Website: crate-barrel
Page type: stored-credit-cards
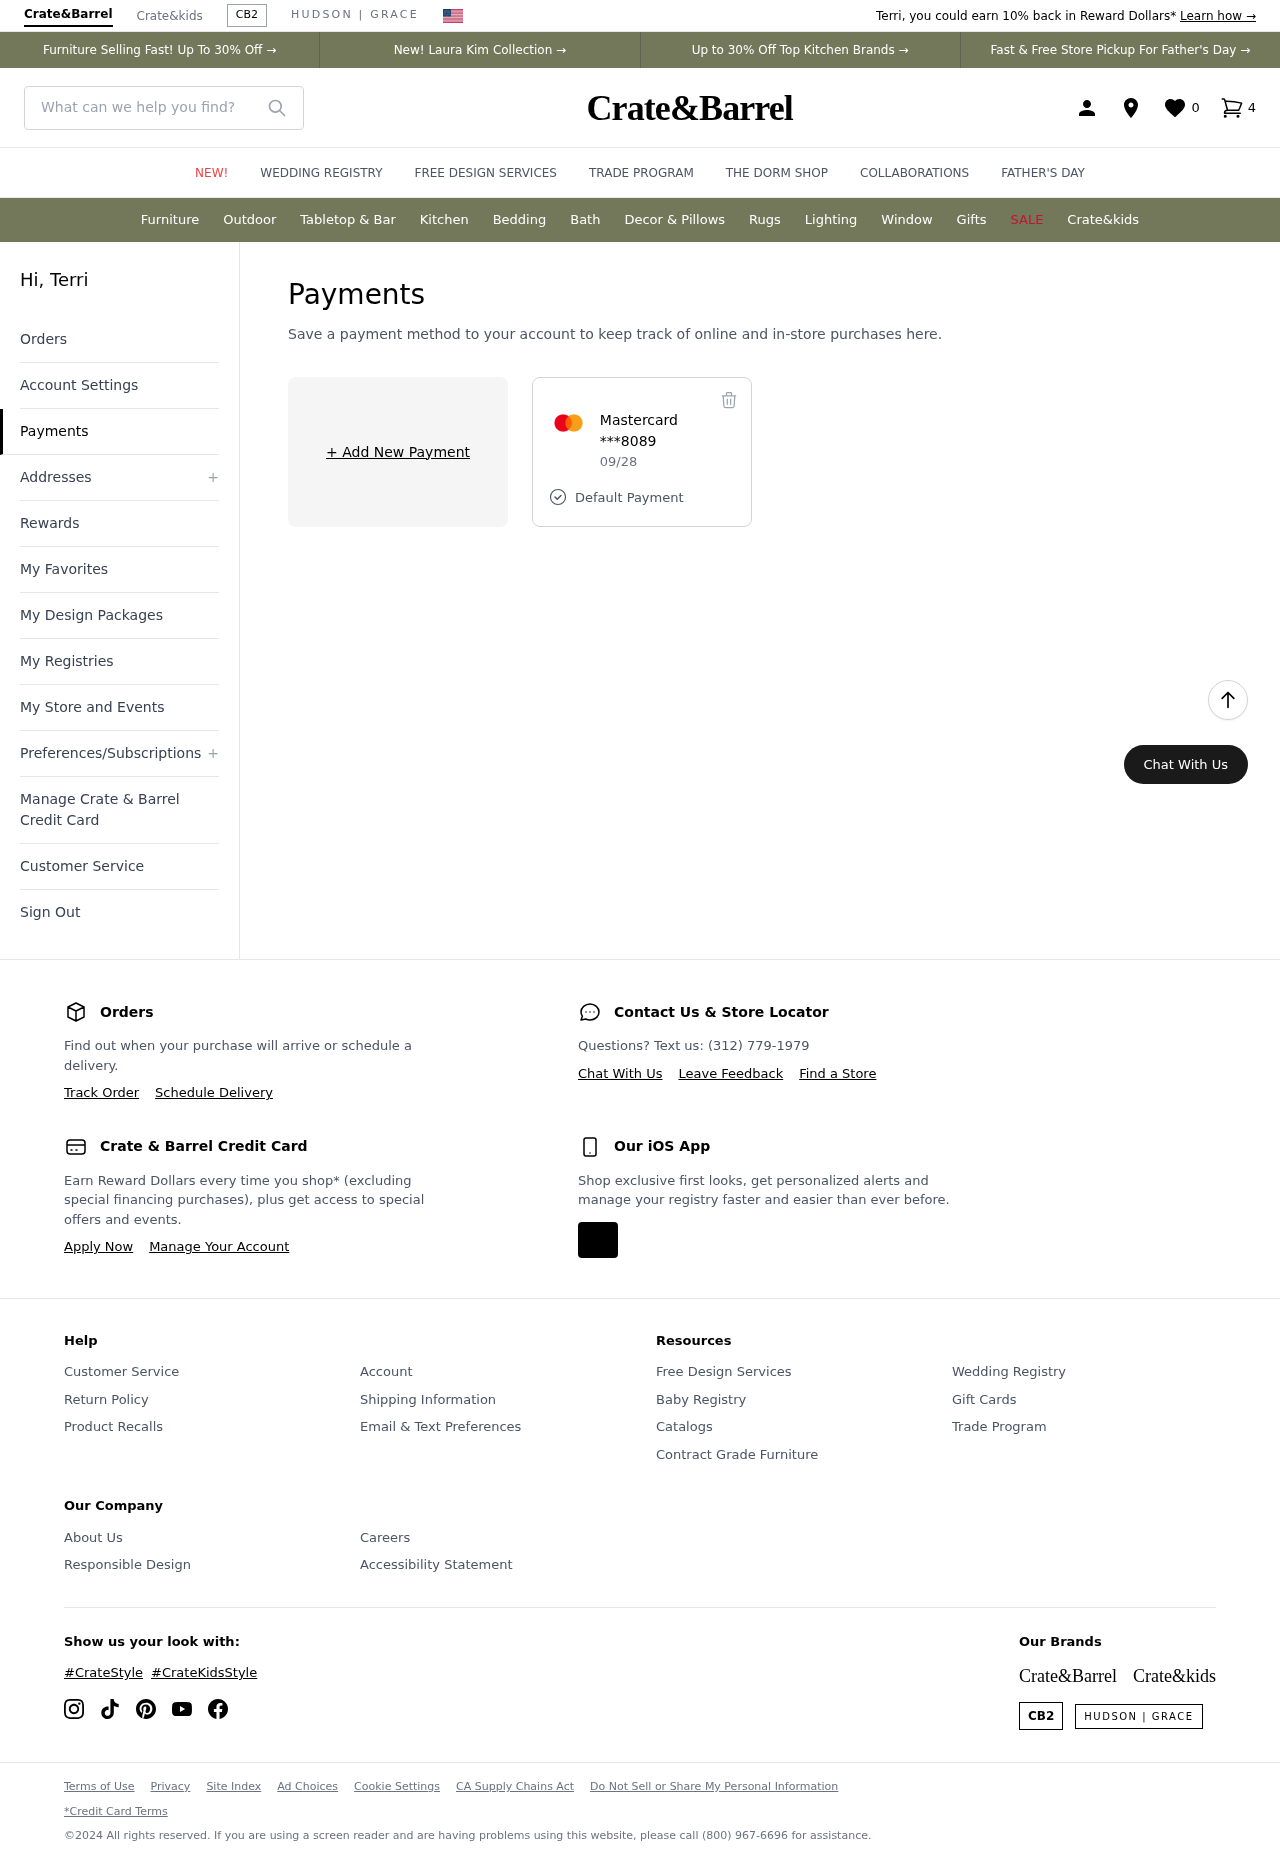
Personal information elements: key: PII_CARD_EXPIRY
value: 09/28
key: PII_CARD_LAST4
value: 8089
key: PII_CARD_TYPE
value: Mastercard
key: PII_FIRSTNAME
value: Terri
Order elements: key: ORDER_NUM_ITEMS
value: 4
Search elements: key: HEADER_SEARCH
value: What can we help you find?
Other elements: key: FAVORITES_COUNT
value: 0